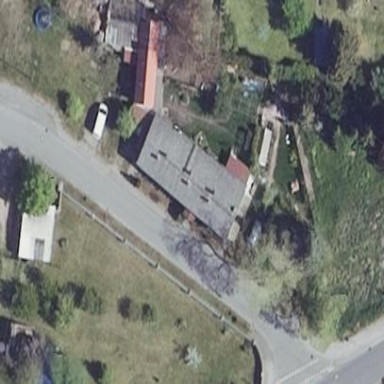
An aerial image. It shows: Residential building with gabled roof.